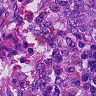
Metastatic tissue present: yes